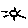
Label: sun